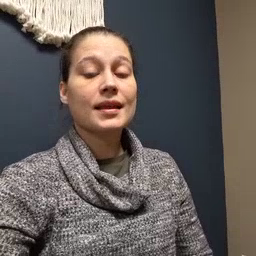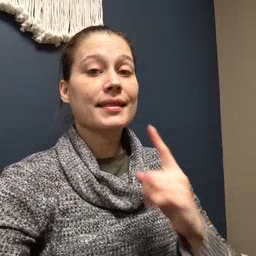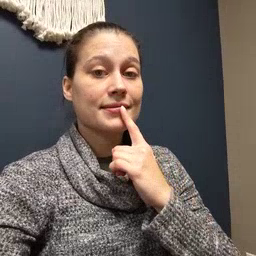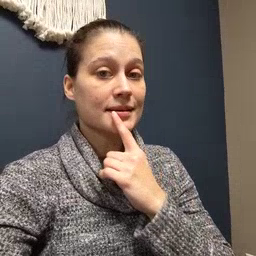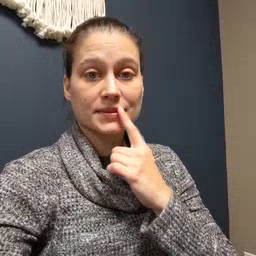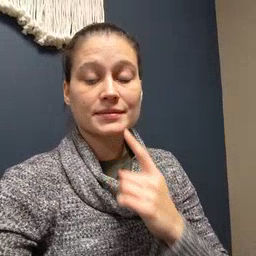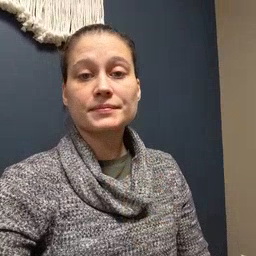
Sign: lips